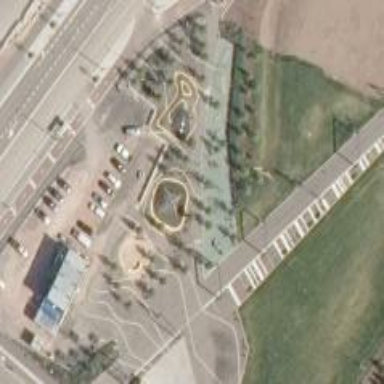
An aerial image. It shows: Playground featuring roundabout.